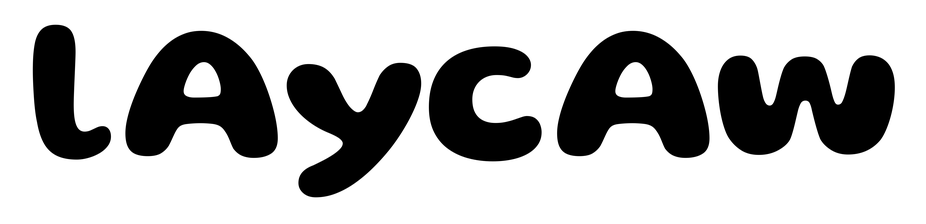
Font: Gluten_Bold